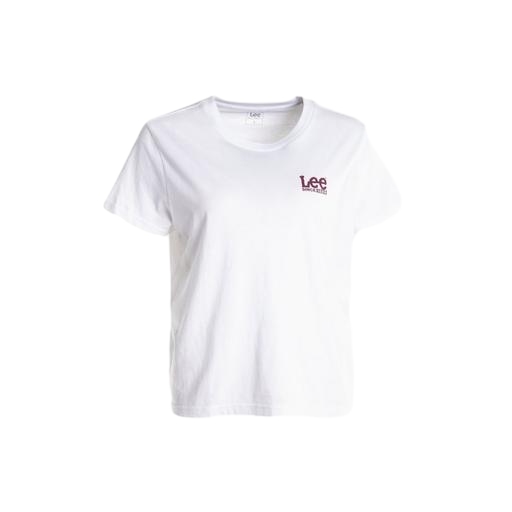
multicolor le t-shirt, white le paradis boyfriend t-shirt, white logo-embroidered t-shirt, white background